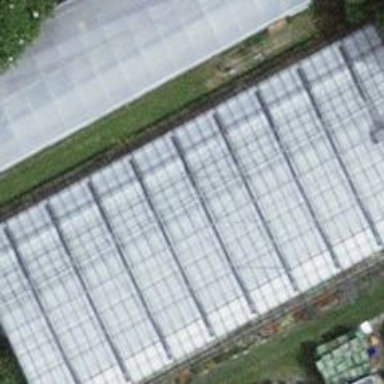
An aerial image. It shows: Greenhouse.